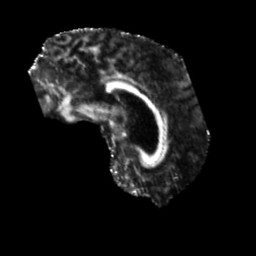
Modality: FA
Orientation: sagittal
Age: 43
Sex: male
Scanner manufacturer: siemens
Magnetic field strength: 3 T
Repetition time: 5.25 s
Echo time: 0.08 s